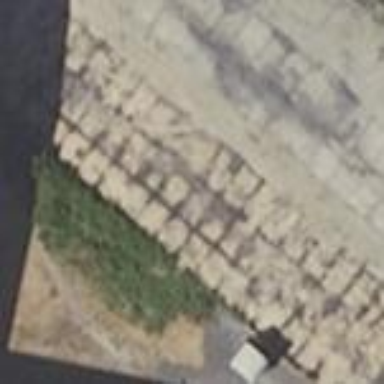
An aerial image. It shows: Warehouse building.